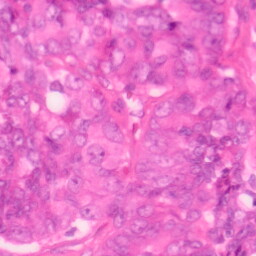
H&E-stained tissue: Colon